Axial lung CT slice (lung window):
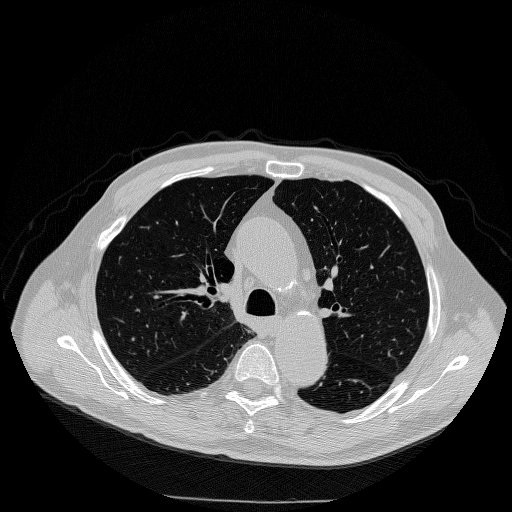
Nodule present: no